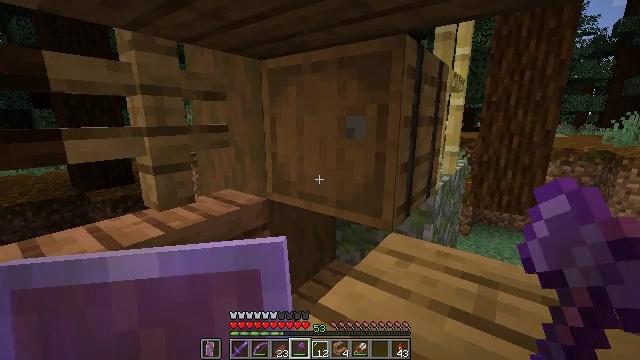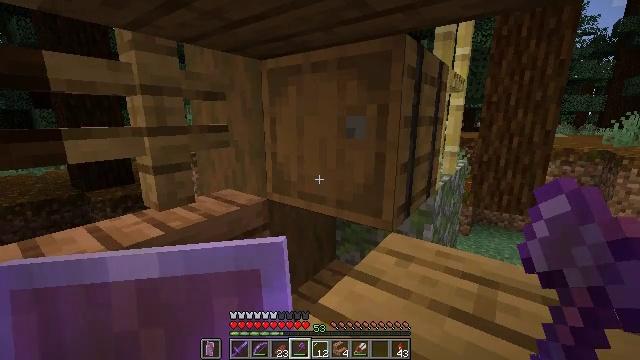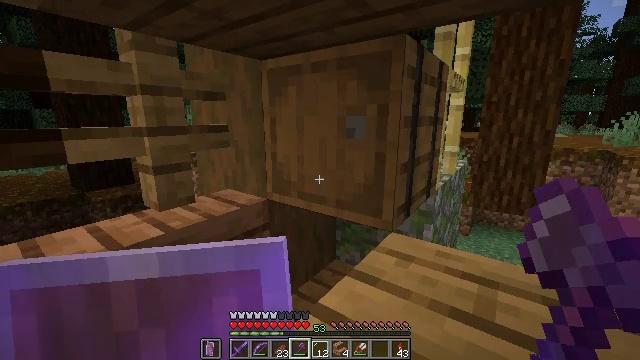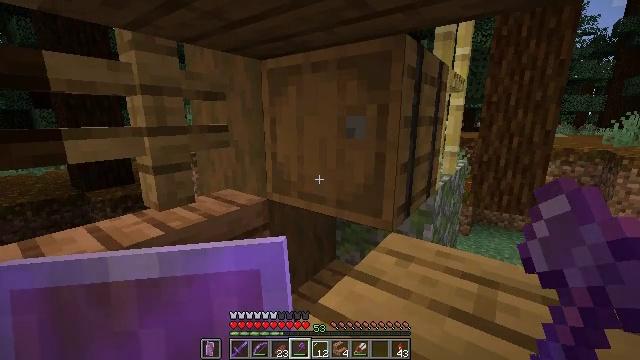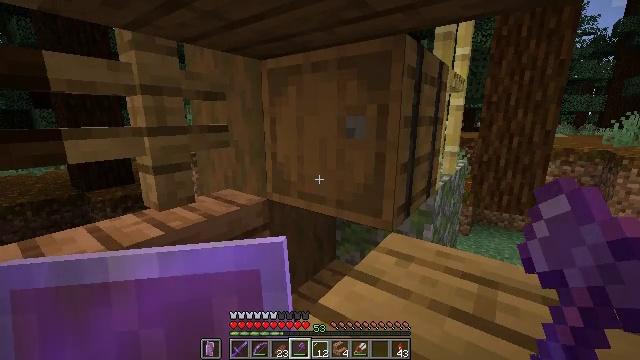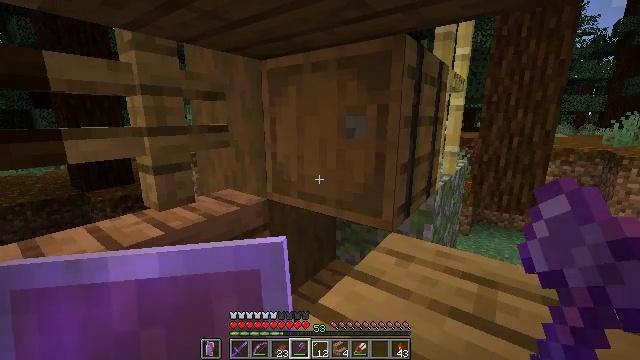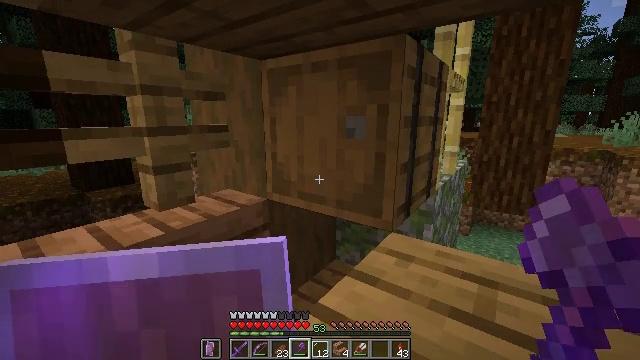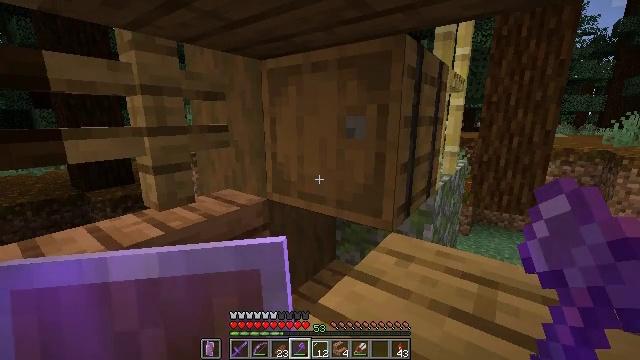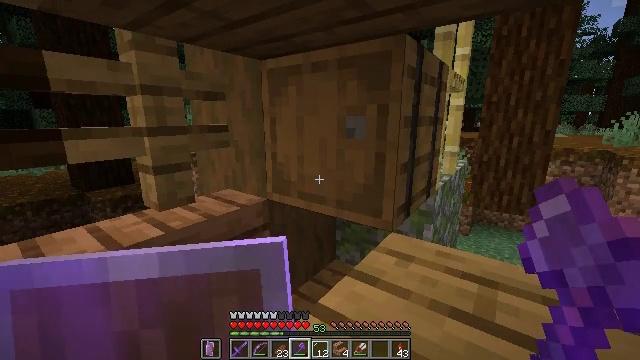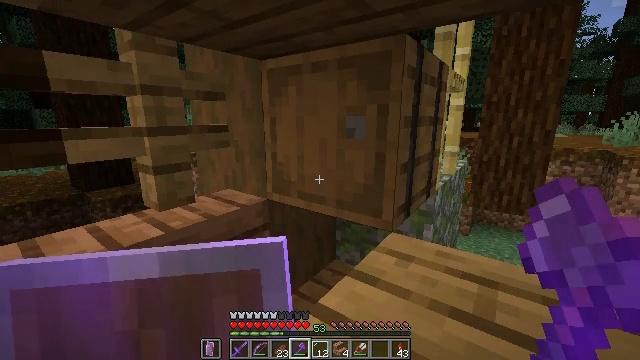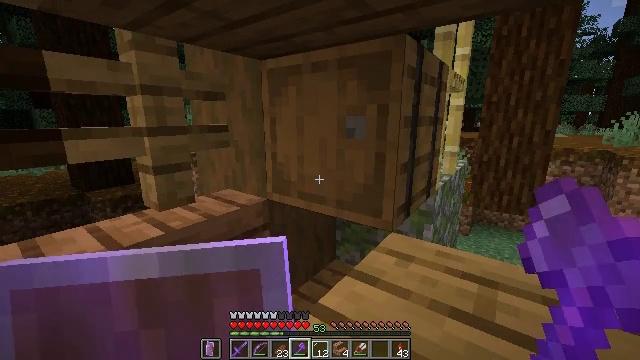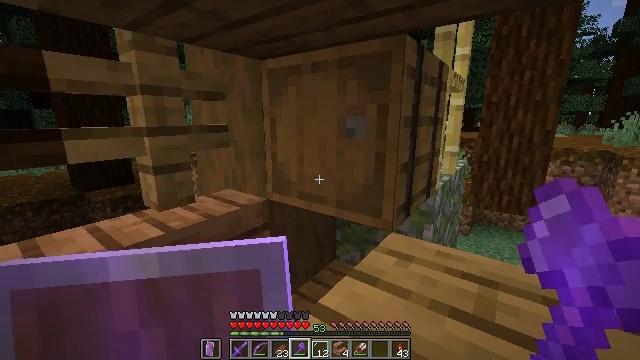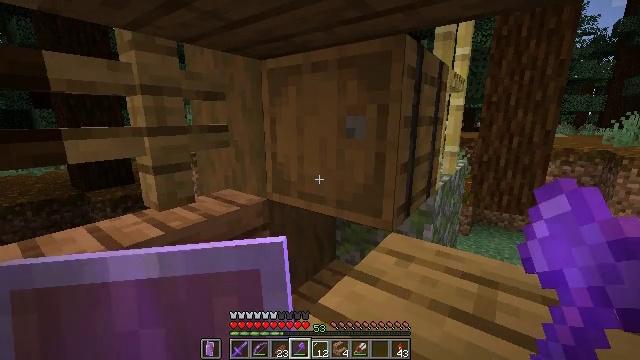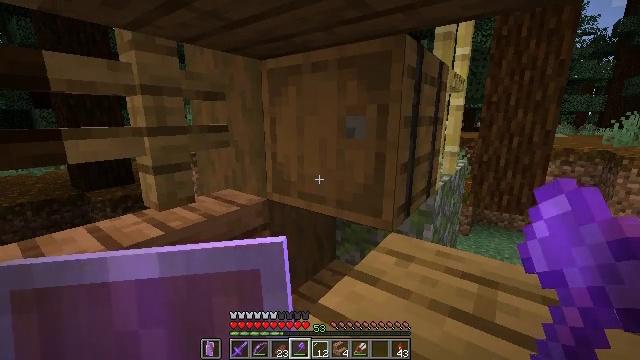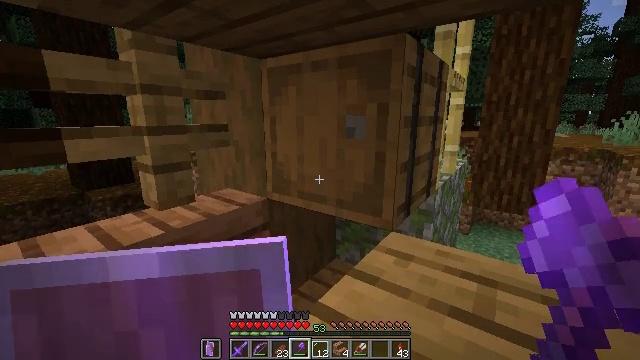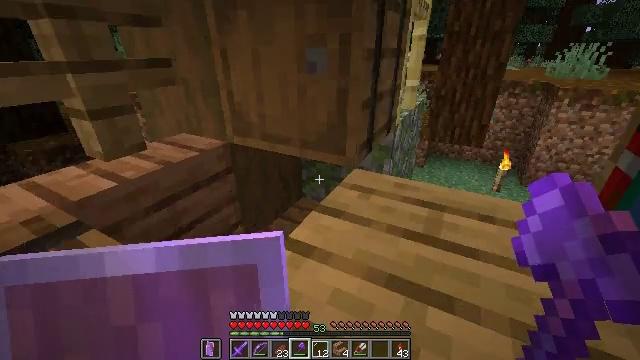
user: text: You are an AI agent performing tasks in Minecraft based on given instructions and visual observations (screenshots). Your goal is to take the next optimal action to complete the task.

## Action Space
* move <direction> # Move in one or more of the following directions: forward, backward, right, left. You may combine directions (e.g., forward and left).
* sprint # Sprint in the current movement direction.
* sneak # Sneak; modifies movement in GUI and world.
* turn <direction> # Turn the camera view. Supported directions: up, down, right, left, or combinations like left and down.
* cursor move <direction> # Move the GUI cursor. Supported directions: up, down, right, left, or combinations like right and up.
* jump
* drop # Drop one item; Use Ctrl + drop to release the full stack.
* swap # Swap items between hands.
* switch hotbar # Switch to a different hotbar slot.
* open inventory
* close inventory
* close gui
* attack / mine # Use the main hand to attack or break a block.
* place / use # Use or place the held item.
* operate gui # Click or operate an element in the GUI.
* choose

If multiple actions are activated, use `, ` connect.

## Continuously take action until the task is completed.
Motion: motion action
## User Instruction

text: Attack the bookshelf to recycle it.
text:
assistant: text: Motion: no_op
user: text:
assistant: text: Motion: no_op
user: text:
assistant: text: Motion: no_op
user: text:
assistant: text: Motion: no_op
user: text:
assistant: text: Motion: no_op
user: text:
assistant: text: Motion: no_op
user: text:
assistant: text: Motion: no_op
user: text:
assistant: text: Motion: no_op
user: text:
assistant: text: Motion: no_op
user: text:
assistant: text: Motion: no_op
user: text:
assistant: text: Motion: no_op
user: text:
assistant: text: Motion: no_op
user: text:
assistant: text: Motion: no_op
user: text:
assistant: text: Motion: no_op
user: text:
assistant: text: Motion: turn right and down
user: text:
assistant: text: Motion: turn right and down
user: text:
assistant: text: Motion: turn right and down
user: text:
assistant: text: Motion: no_op
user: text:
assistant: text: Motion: no_op
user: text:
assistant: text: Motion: no_op
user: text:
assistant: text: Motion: no_op
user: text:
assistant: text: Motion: no_op
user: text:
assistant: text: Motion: no_op
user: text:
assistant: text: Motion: no_op
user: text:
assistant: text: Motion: no_op
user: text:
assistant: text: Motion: no_op
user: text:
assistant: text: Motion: no_op
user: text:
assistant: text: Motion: no_op
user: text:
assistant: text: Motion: no_op
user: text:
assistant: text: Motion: attack / mine